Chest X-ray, PA view. Patient: 38 years old, sex F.
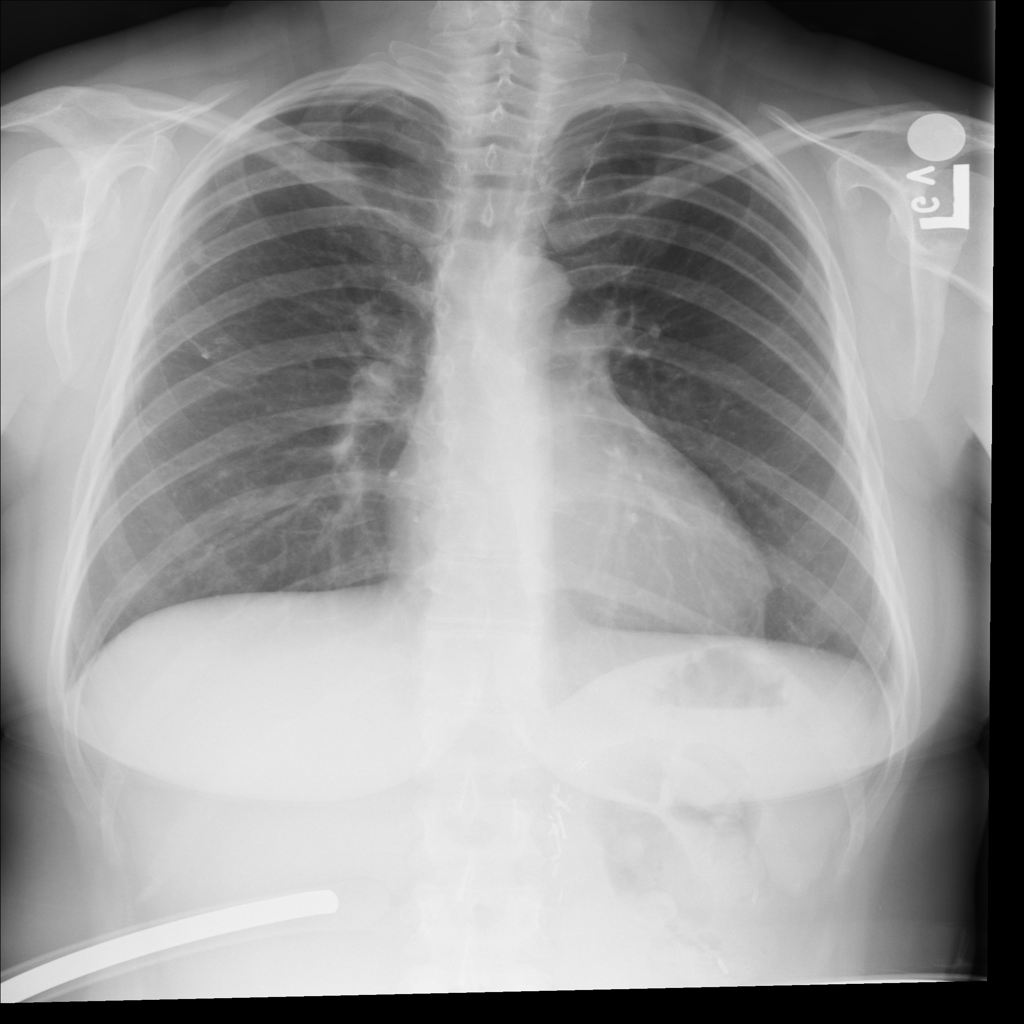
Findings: No Finding